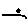
Label: moon